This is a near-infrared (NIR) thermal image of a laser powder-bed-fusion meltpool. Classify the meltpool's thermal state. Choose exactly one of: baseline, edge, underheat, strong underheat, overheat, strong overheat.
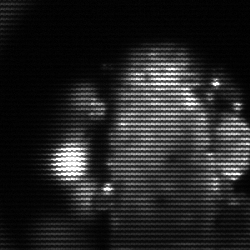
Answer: strong underheat